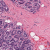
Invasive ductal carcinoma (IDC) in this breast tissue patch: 0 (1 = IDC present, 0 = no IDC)